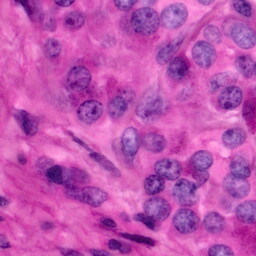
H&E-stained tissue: Pancreatic